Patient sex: F
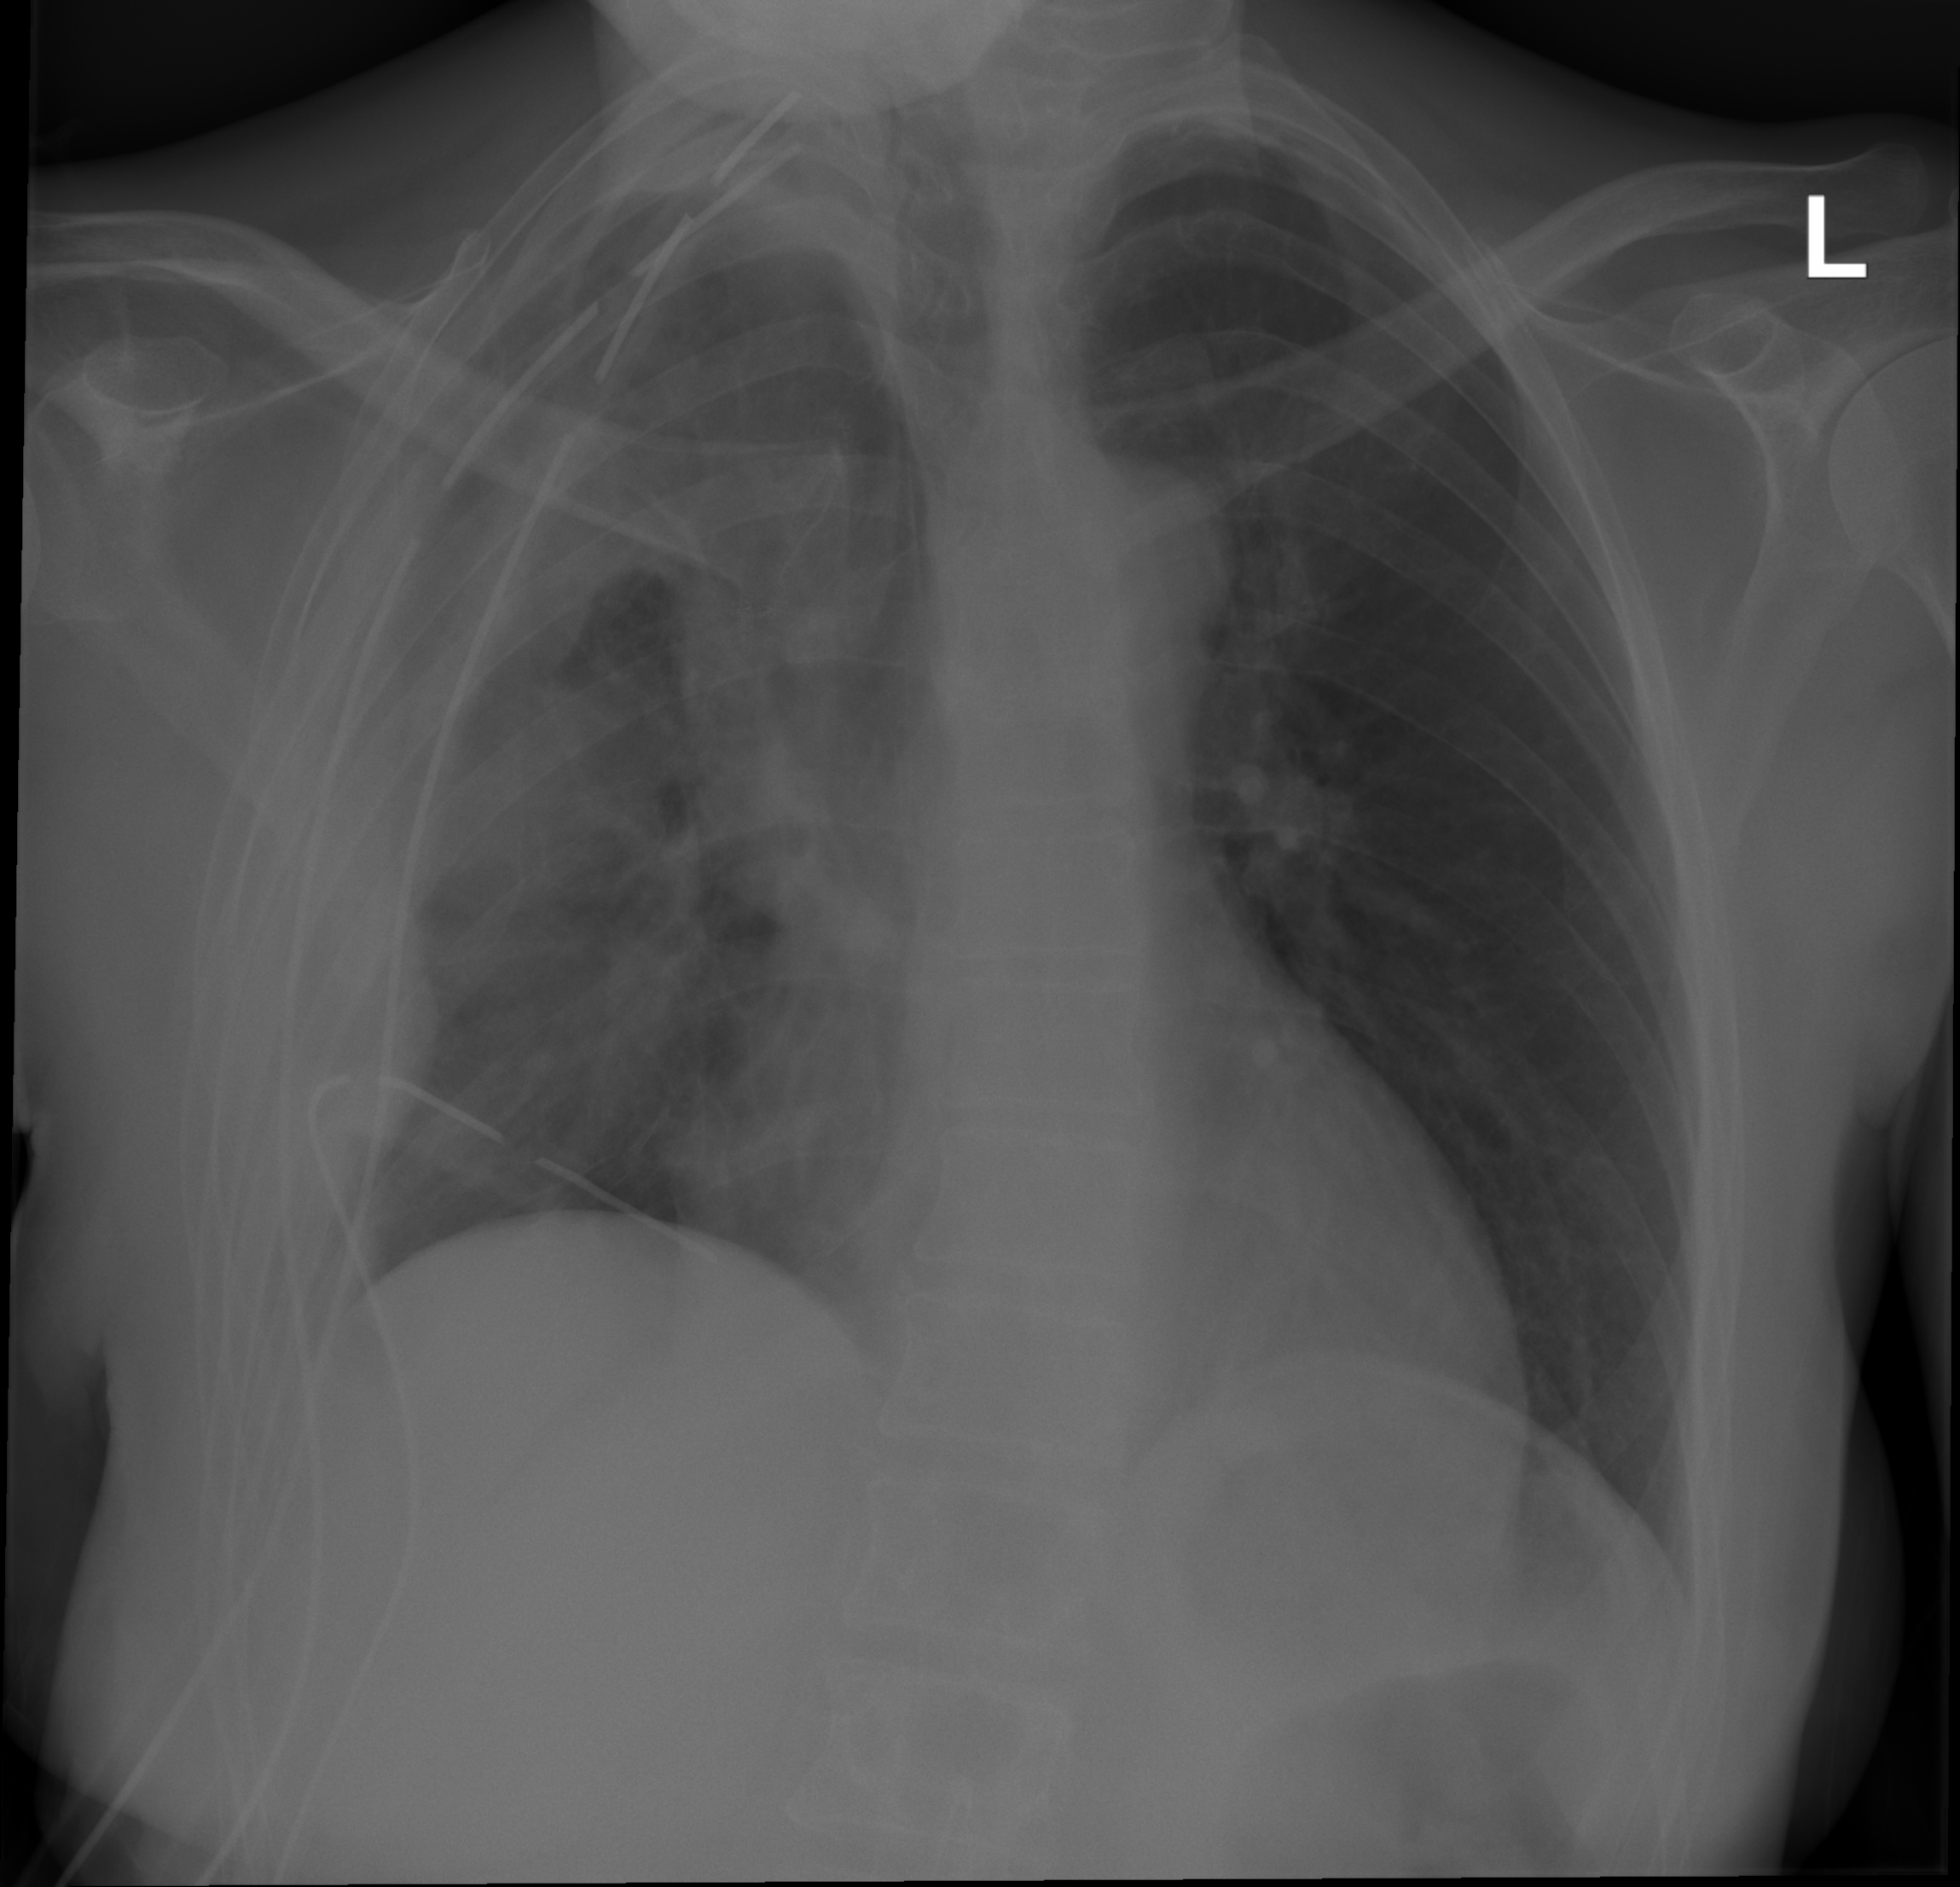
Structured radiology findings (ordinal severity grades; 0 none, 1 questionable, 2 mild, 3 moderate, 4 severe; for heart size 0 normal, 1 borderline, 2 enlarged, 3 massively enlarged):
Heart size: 0
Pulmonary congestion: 0
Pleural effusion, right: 3
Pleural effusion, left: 0
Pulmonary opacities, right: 0
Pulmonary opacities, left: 0
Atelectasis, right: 2
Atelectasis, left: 0